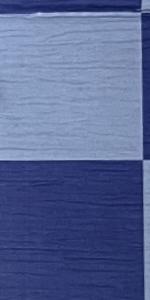
Label: Empty